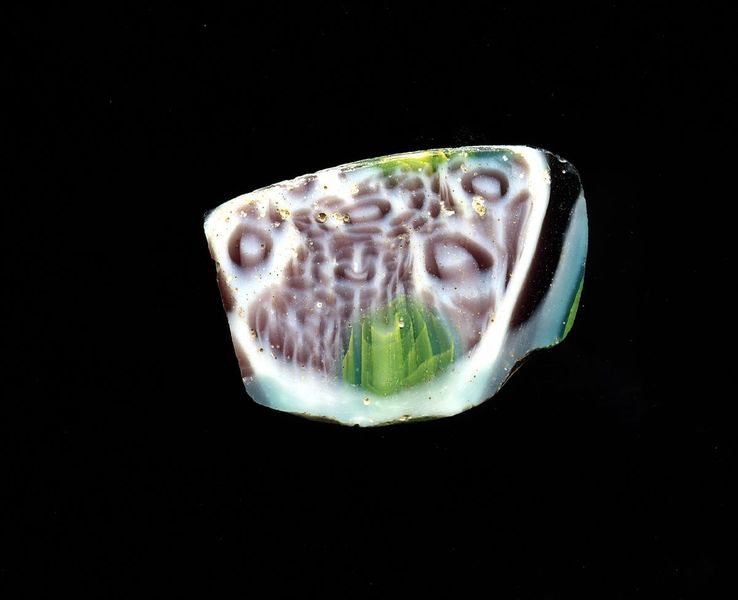
Titel: Fragment eines Gefäßes
Standort: Hamburg
Institution: Museum für Kunst und Gewerbe Hamburg
Schlagwörter: glas, antike, technik, kaiserzeit, blumenornamente, gefäß, frühe kaiserzeit, prinzipat, römische, millefiori, mittlere, späte